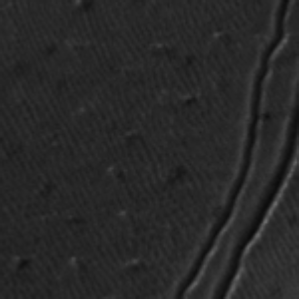
Label: frost